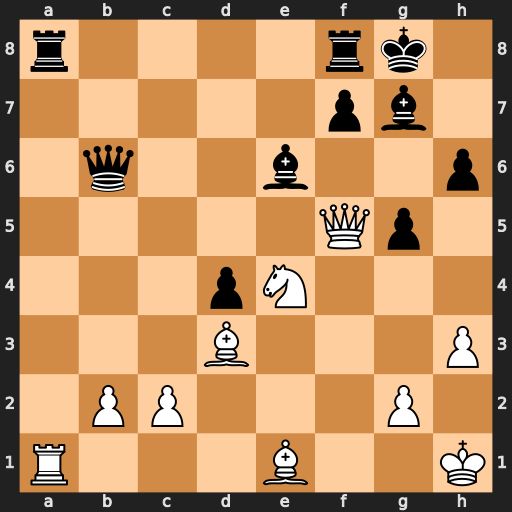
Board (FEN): r4rk1/5pb1/1q2b2p/5Qp1/3pN3/3B3P/1PP3P1/R3B2K
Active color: w
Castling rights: -
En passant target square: -
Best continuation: Nf6+ Bxf6 Qh7#